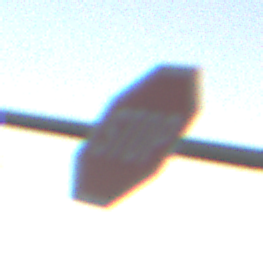
Verkehrszeichen: Stop
Umgebung: Outdoor, Nature
Tageszeit: SunriseSunset
Wetter: Clear
Licht: Natural
Jahreszeit: NotSpecified
Kontrast: LowContrast